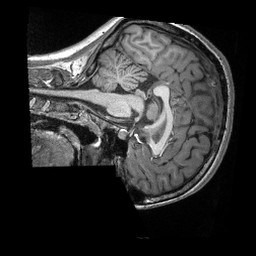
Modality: T1w
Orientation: sagittal
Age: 20
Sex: female
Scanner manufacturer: siemens
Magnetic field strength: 3 T
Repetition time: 2.3 s
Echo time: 0.00308 s